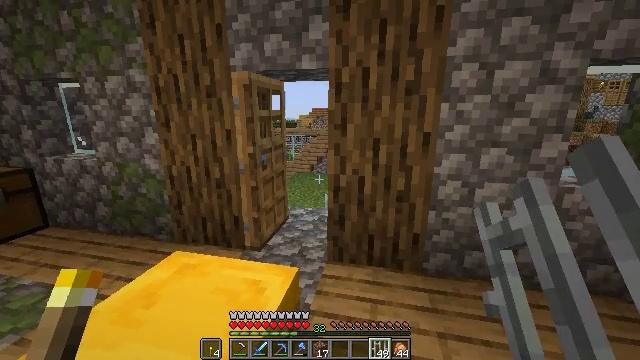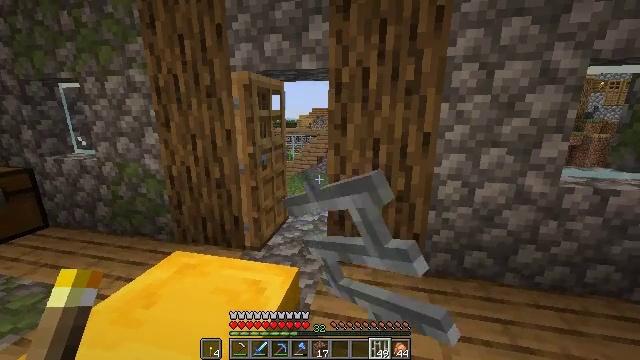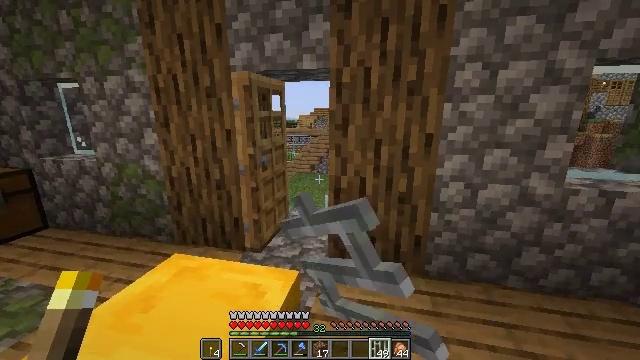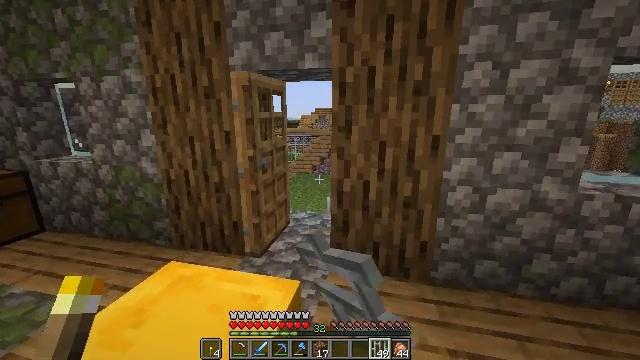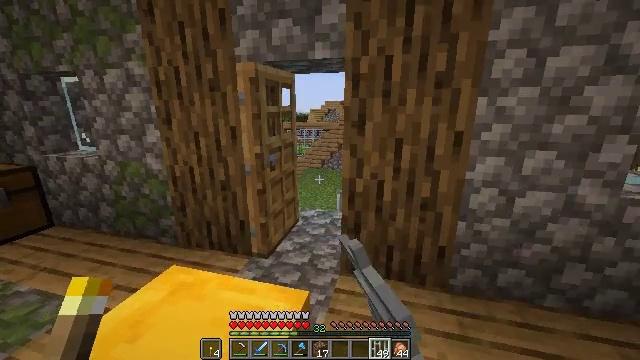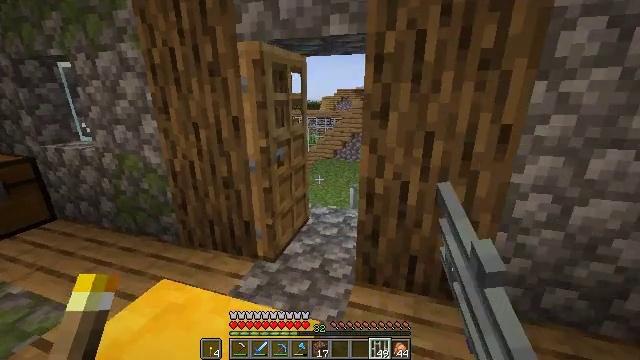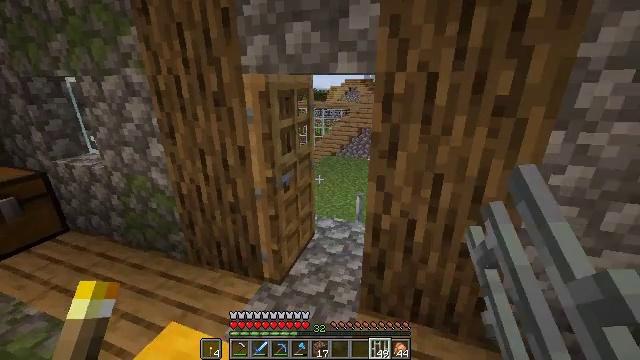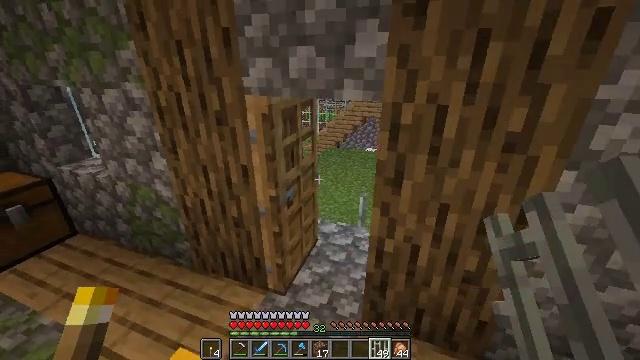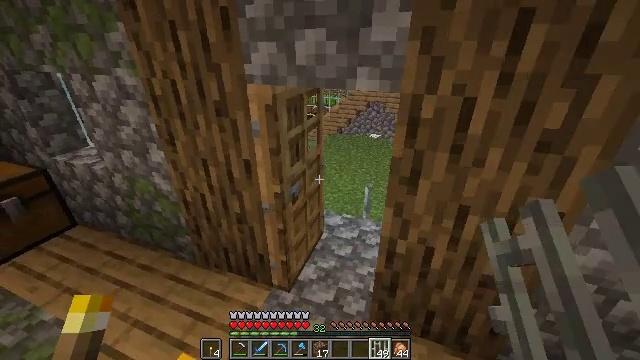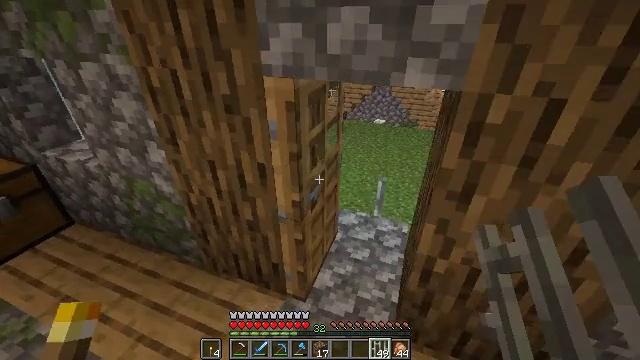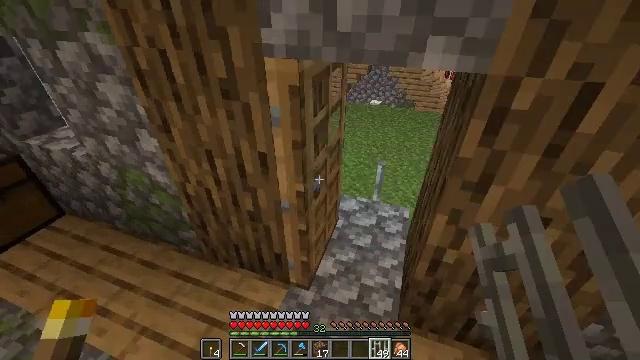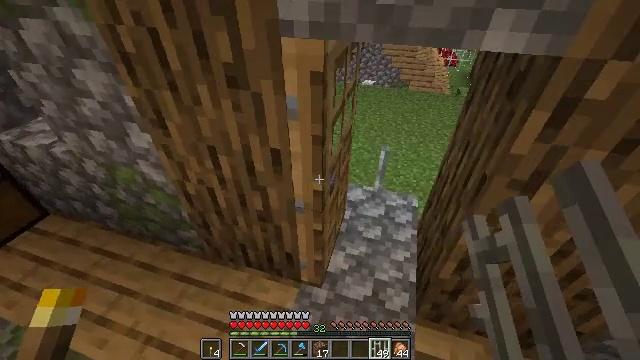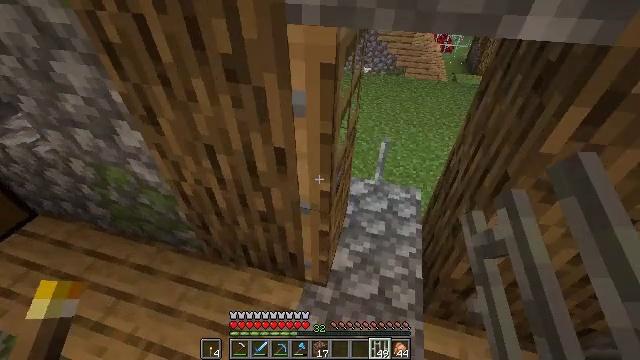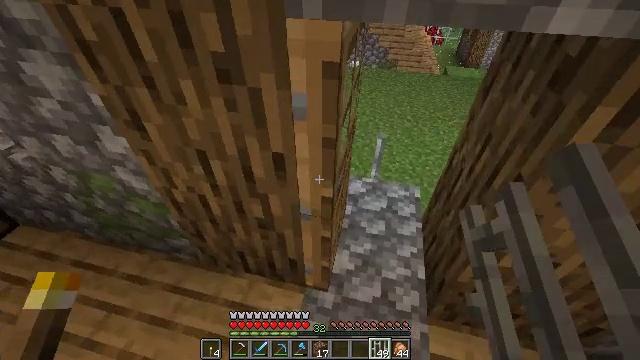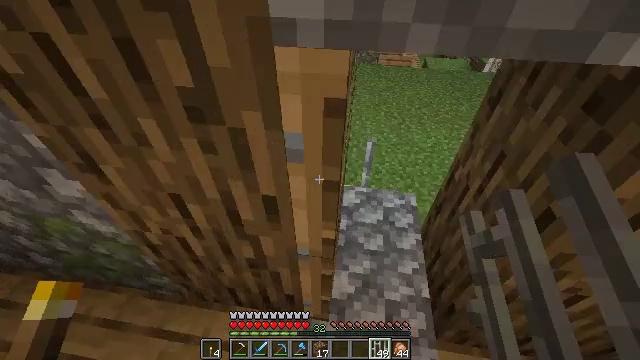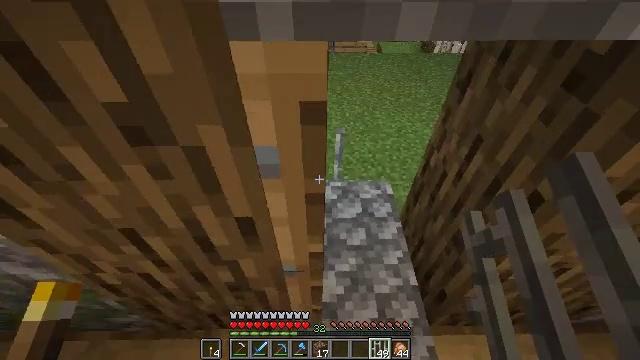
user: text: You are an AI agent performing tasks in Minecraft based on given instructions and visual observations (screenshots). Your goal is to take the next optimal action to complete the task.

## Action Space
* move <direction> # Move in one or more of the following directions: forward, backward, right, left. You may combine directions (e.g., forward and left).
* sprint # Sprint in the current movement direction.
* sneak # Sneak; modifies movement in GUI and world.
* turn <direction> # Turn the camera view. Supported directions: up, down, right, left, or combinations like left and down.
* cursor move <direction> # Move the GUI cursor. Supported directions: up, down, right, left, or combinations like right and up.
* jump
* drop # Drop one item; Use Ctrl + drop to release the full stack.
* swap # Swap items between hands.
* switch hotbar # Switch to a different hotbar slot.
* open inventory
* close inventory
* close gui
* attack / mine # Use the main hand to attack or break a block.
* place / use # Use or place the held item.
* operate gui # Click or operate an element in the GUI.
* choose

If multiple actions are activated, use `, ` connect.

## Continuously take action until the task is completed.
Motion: motion action
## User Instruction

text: Mine the iron bars from a structure.
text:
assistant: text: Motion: use / place
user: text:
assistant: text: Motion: move forward, use / place
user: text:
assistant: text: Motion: move forward, use / place
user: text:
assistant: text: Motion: move forward, turn left and down
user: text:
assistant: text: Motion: move forward, turn left and down
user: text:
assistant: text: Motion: move forward, turn left and down
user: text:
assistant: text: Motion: move forward and move left, turn down
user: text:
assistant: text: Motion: move forward and move left, turn down
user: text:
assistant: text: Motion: move forward and move left, turn down
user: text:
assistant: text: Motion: move forward and move left, turn right and down
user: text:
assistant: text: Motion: move forward and move left, turn right and down
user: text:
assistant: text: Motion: move forward, turn right and down
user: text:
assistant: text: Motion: move forward, turn right and down
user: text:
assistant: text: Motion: move forward, turn right and down
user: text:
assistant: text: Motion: turn right and down
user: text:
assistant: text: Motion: turn right
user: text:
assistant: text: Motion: turn right
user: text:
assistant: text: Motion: no_op
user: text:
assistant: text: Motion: move forward and move right
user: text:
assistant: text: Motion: move forward and move right
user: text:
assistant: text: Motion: move forward and move right
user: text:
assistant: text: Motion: move forward and move right
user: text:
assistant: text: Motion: move forward and move right
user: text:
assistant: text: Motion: move right
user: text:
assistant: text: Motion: no_op
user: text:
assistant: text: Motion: no_op
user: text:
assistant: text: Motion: turn left
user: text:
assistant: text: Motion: turn left
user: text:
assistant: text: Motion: turn left
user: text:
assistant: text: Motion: no_op